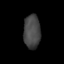
Tissue: skin
Cell type: Epithelial cells
Senescence score: 0.8476
Nuclear area (px): 559
Mean DAPI intensity: 69.757